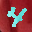
Label: 4